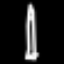
Label: pencil